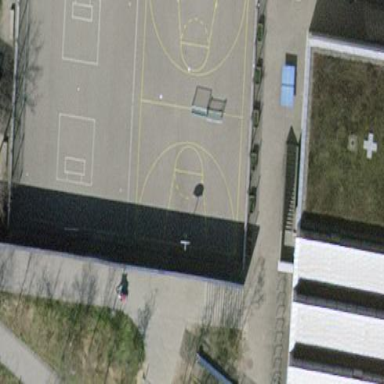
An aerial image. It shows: Basketball court with asphalt surface. It is multi-sport pitch area.